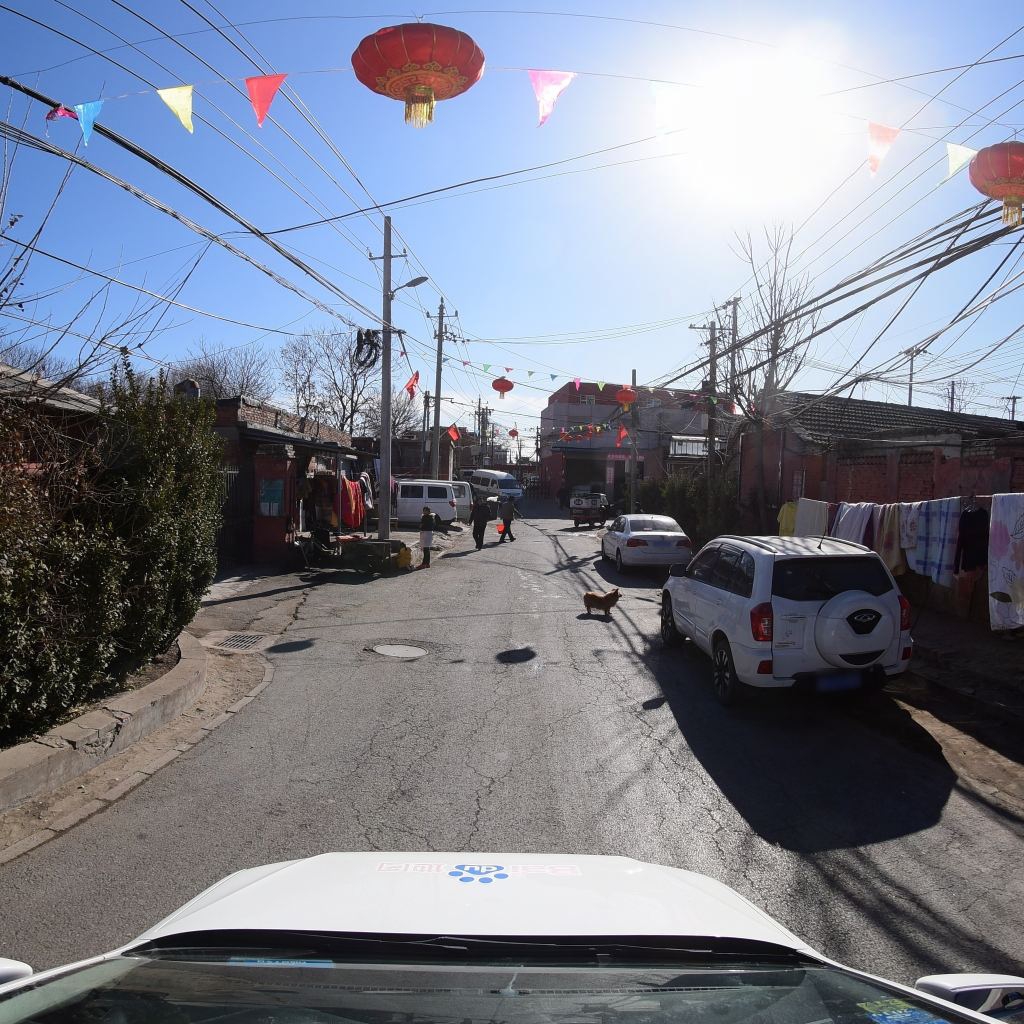
Region: Fengtai
Road damage annotations: manhole cover, pothole, alligator crack